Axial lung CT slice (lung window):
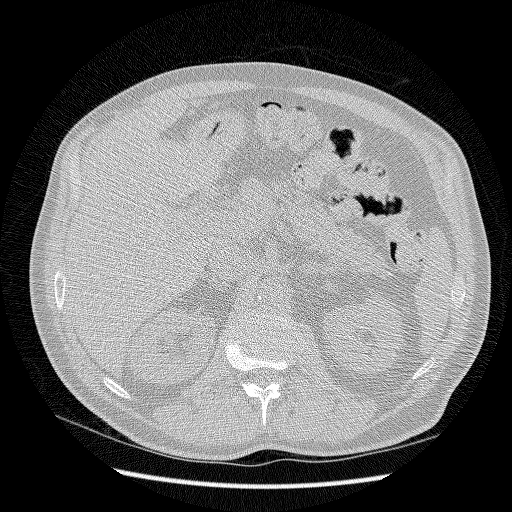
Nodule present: no